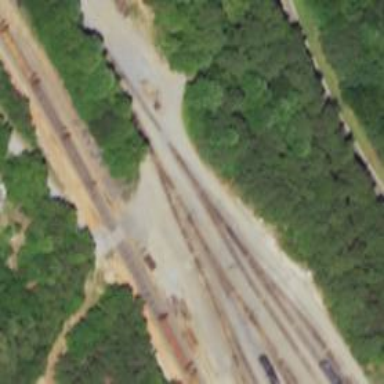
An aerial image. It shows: Railway level crossing.